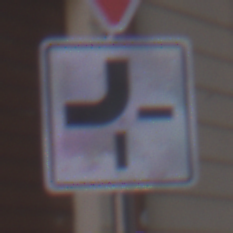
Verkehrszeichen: VerlaufVorfahrtsstrasse2
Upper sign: VorfahrtGewaehren
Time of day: MorningAfternoon
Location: Outdoor (Urban)
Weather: PartlyCloudy
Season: NotSpecified
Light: Natural